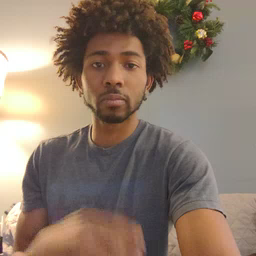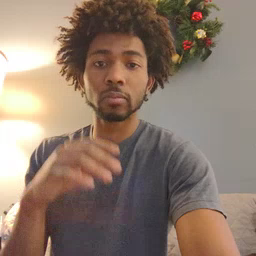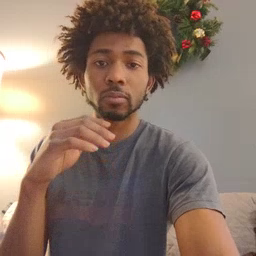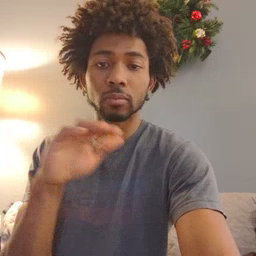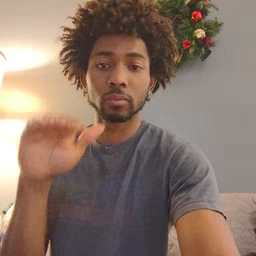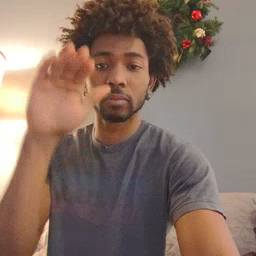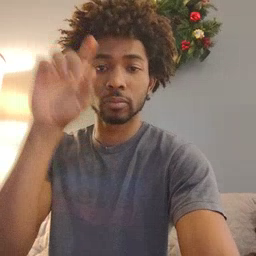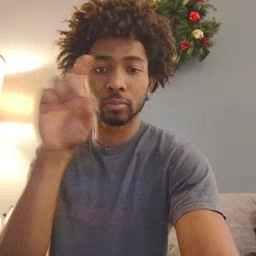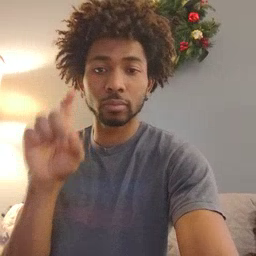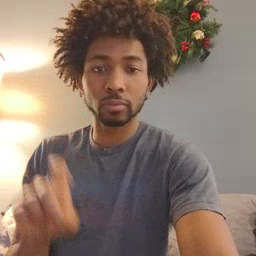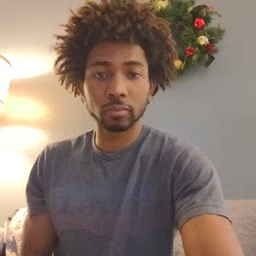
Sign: closet